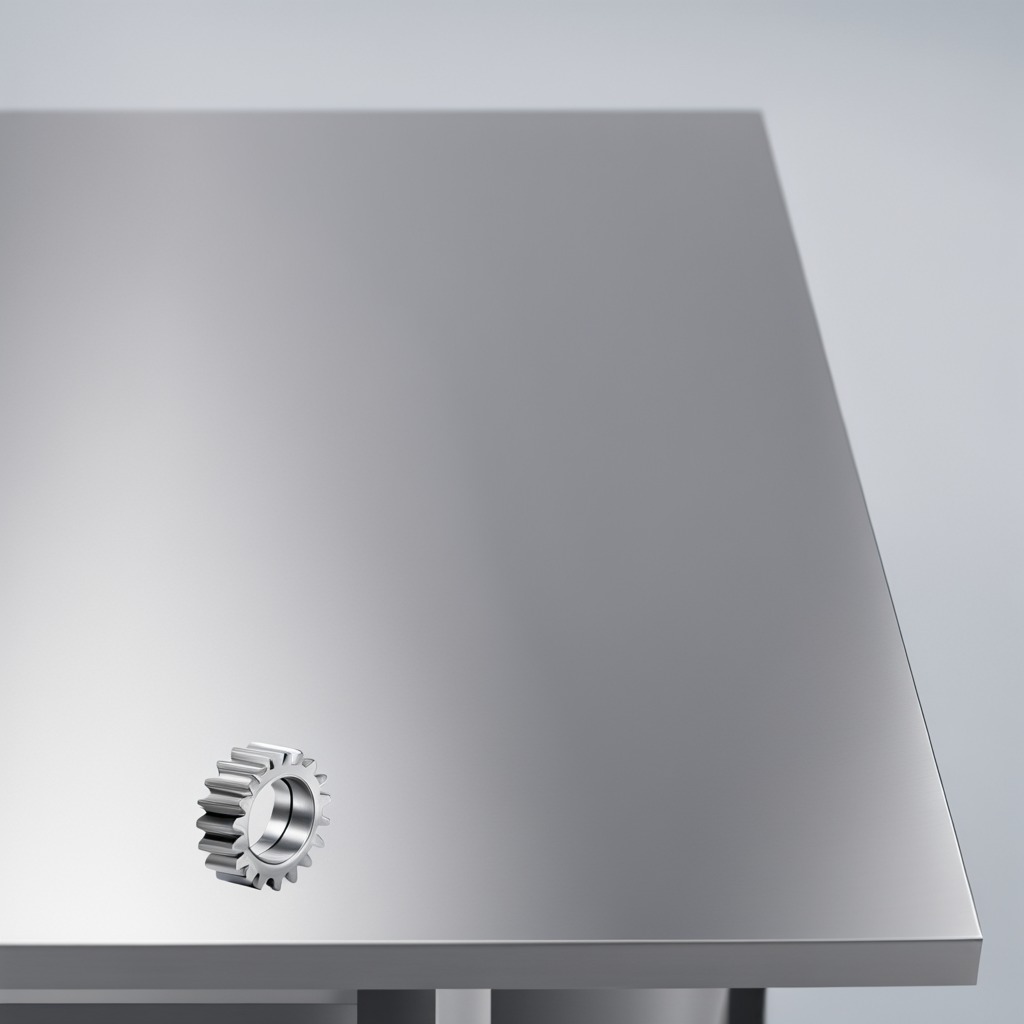
A steel gear with teeth is lying on the table.